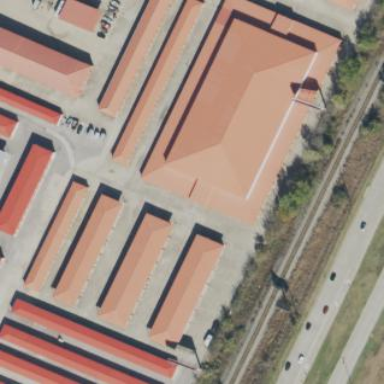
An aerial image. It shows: Warehouse building.